九年级 · 度量几何学
已知半径为 3 的 $\odot O$ 上一点 $P$ 和 $\odot O$ 外一点 $Q$, 如果 $O Q=5, P Q=4$, 则 $P Q$ 与 $\odot O$ 的位置关系是 $(\quad)$
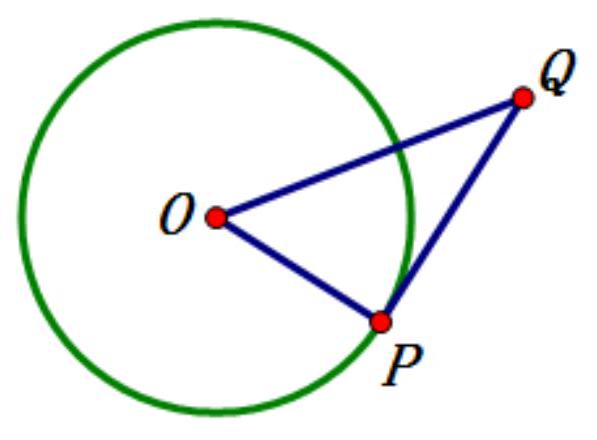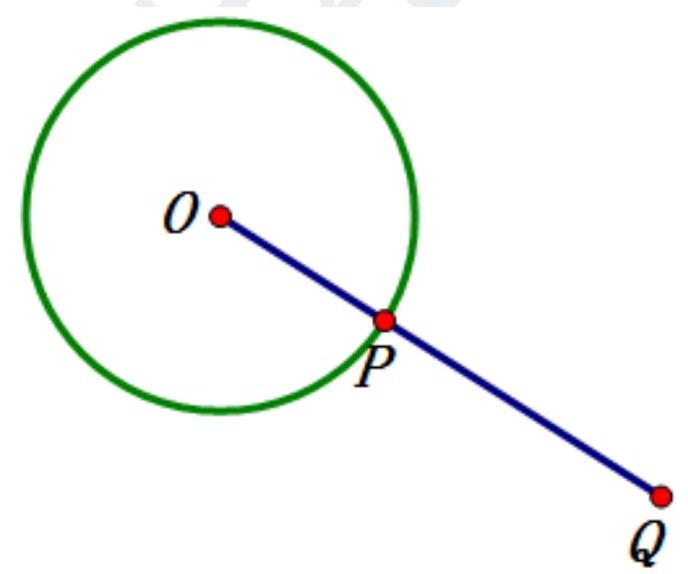
A. 相交
B. 相切
C. 相离
D. 位置不定
答案: B
解析: 【分析】

本题考查了直线与圆的位置关系.当点 $O 、 P 、 Q$ 三点不在同一直线上时，满足勾股定理的逆定理判断即可; 当点 $O 、 P 、 Q$ 三点在同一直线上时, 不满足 $O Q=5$, 故舍去, 从而得到答案.

【解答】

解: (1)当点 $O 、 P 、 Q$ 三点不在同一直线上时, 如图,

在 $\triangle O P Q$ 中, $O P=3, P Q=4, O Q=5$,

$\because O P^{2}+P Q^{2}=3^{2}+4^{2}=25=O Q^{2}$,

$\therefore \triangle O P Q$ 是直角三角形,

$\therefore \angle Q P O=90^{\circ}$,

即 $O P \perp P Q ，$

$\therefore P Q$ 与 $\odot O$ 的位置关系是相切;

(2)当点 $O 、 P 、 Q$ 三点在同一直线上时, 如图,

$\because O P=3, P Q=4$,

$\therefore O Q=3+4=7 \neq 5$,
故此种情况不符合题意, 舍去;

故选 $B$.